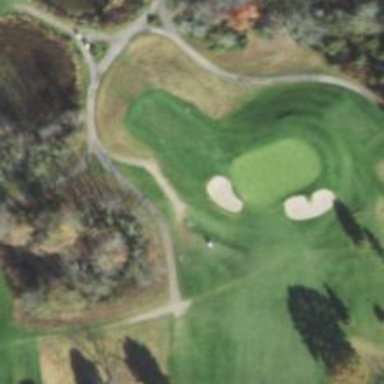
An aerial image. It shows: Path used for both walking and golf.